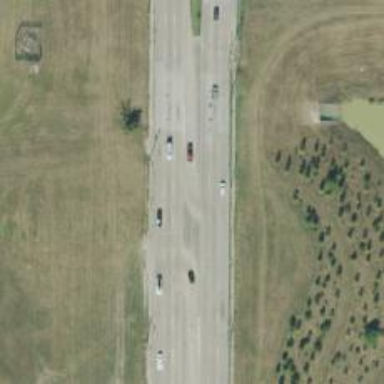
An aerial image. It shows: Primary link highway.